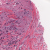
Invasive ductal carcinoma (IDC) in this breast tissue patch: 0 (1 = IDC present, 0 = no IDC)